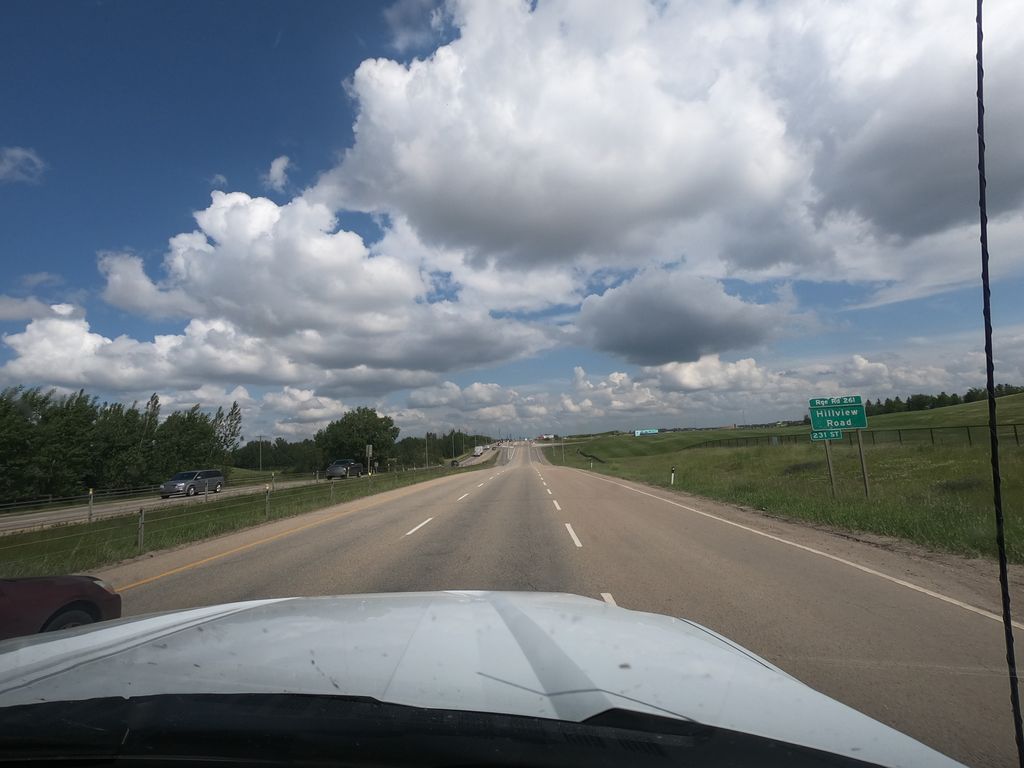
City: edmonton